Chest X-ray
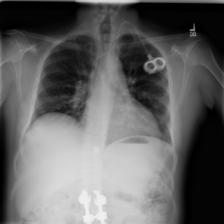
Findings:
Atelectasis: negative
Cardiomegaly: negative
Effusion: negative
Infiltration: negative
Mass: negative
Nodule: negative
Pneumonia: negative
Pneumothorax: negative
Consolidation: negative
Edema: negative
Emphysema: negative
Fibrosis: negative
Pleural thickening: negative
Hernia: negative